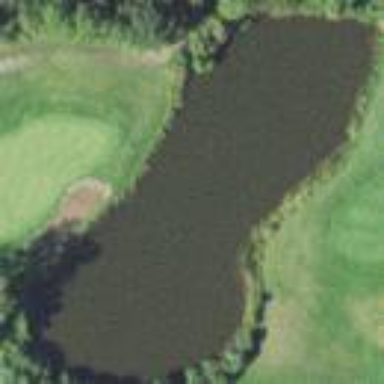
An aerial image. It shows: Peaceful pond surrounded by nature.